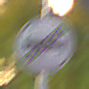
Verkehrszeichen: EndeUeberholverbot
Umgebung: Outdoor, Urban
Tageszeit: Night
Wetter: PartlyCloudy
Licht: Natural
Jahreszeit: NotSpecified
Kontrast: HighContrast